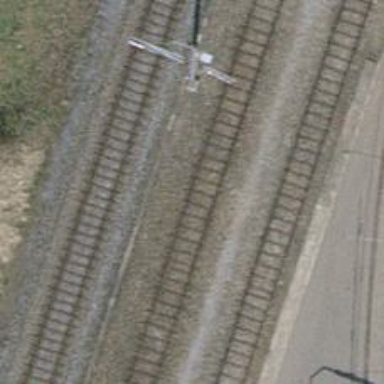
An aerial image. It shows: Single-track railway spur.